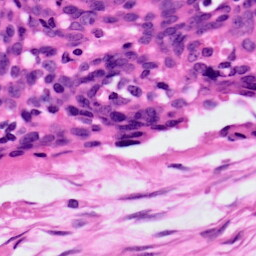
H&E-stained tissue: Ovarian